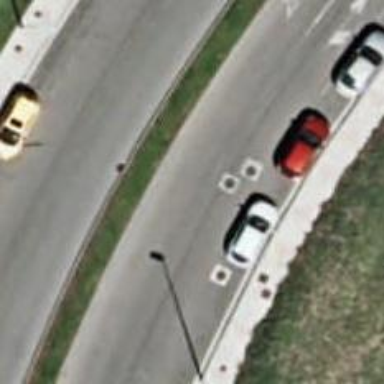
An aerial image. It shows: Residential road with asphalt surface. There is parallel parking on the right lane.